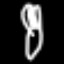
Label: fork